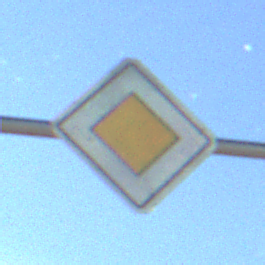
Verkehrszeichen: Vorfahrtsstrasse
Umgebung: Outdoor, Nature
Tageszeit: Night
Wetter: PartlyCloudy
Licht: Natural
Jahreszeit: NotSpecified
Kontrast: HighContrast